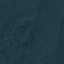
Land use / land cover: Forest